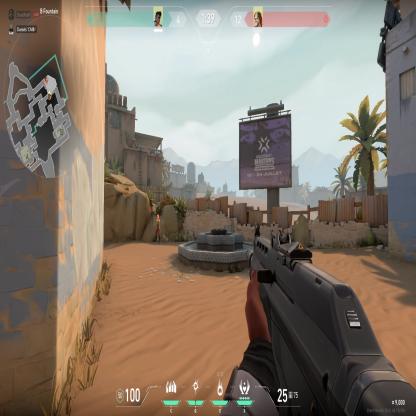
Label: enemy